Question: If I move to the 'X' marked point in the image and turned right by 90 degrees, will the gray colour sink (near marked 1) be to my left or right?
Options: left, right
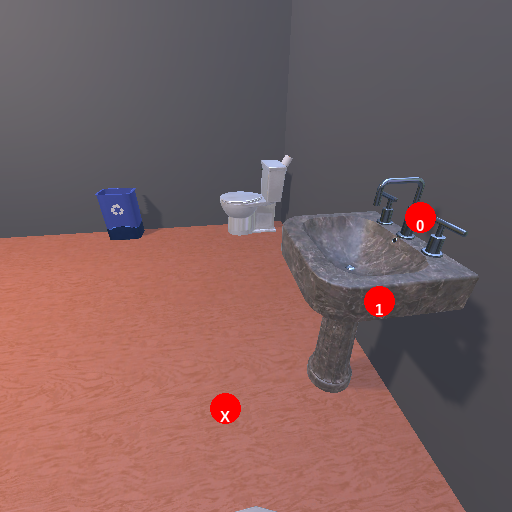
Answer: left